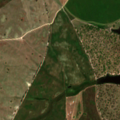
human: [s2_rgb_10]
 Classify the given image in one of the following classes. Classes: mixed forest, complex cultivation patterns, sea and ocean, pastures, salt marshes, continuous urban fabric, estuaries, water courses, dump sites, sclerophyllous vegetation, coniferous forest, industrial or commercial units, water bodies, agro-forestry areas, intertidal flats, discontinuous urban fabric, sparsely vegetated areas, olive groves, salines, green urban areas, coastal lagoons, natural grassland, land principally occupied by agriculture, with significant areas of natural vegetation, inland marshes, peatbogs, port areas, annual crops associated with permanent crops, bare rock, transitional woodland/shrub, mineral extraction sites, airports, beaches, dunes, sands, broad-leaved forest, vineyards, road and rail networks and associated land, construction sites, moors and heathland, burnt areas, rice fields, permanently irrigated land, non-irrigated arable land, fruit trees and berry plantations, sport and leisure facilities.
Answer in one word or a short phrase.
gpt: non-irrigated arable land, permanently irrigated land, agro-forestry areas, water bodies